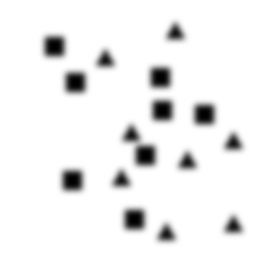
Squares: 8
Triangles: 8
Stars: 0
Total shapes: 16